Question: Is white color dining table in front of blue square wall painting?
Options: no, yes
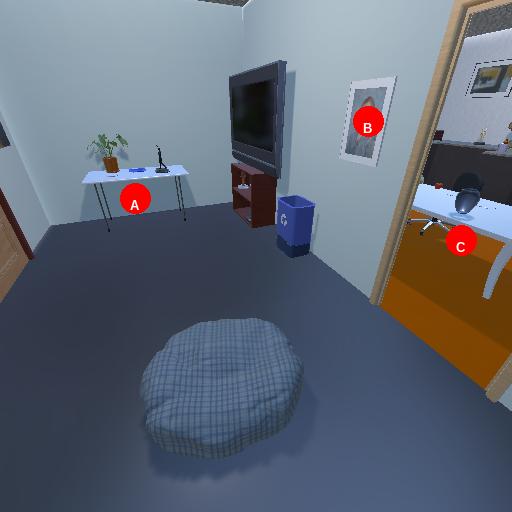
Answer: no